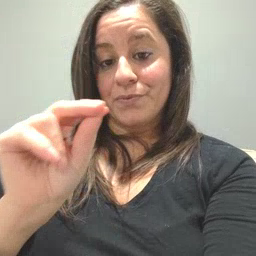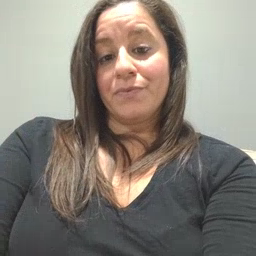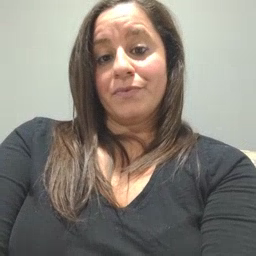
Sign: no